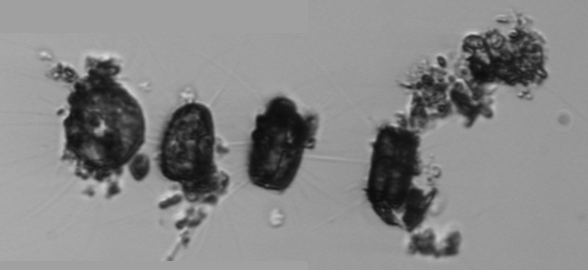
Label: Thalassiosira_TAG_external_detritus